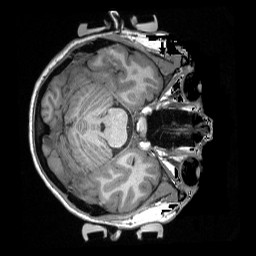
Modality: T1w
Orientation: axial
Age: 28
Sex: female